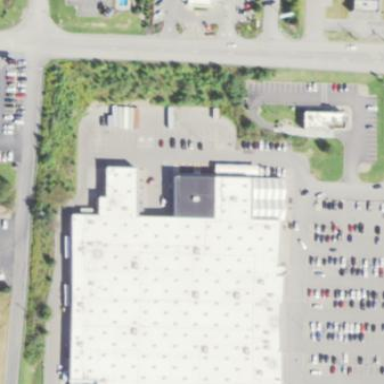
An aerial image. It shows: Retail building housing supermarket.